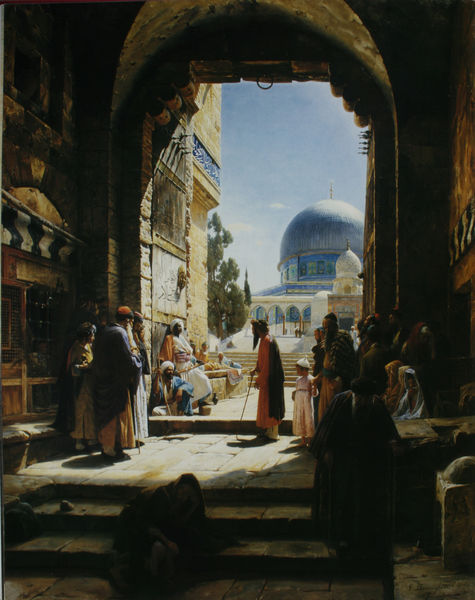
Titel: Beim Eingang zum Tempelberg, Jerusalem
Künstler: Gustav Bauernfeind
Institution: Bauwerk/Institution unbekannt
Schlagwörter: baum, blau, dunkel, gemälde, gott, gruppe, hand, himmel, mann, schatten, wolken, bäume, frauen, gelb, grün, landschaft, menschen, ocker, sitzen, stadt, braun, fenster, frau, hell, hintergrund, licht, männer, raum, schwarz, strasse, weiss, ausblick, blick, haus, rot, schleier, weg, gespräch, bart, mütze, architektur, halten, stein, kirche, sonne, boden, händler, kind, personen, renaissance, kinder, stock, szenerie, kopfbedeckung, düster, ansicht, bogen, fassade, fassaden, geschäft, passage, passanten, pflaster, stab, buben, sonnenlicht, laden, markt, bank, figuren, rundbogen, kuppel, treppe, treppen, streifen, durchgang, stufe, stufen, junge, tor, stadtansicht, bögen, neger, eingang, gang, treppenstufen, gewölbe, verkauf, moses, durchblick, moschee, orient, orientalisch, torbogen, heiss, bub, tageslicht, kauf, städter, arabisch, jesus, knieen, bran, kühl, treppenstufe, bettler, umhänge, schattig, tempel, heiligtum, christen, israel, jerusalem, indien, turban, islam, türkei, christentum, araber, marokko, ägypten, markise, gewölbt, tonnengewölbe, stände, istanbul, stat, bewohner, jude, juden, basar, bazar, stiege, kippa, hagia sophia, konstantinopel, steintreppe, blaue moschee, felsendom, gleissend, mosche, gleissen, rabbiner, palästina, muslime, pharisäer, bärtige, al quds, anwohner, durchblck, torbogeb, al aksa, bartträger, palestinenser, hagiua sophia, gebäute, mander, blaue kuppel, gegelicht